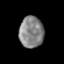
Tissue: prostate
Cell type: T cells
Senescence score: 0.3592
Nuclear area (px): 740
Mean DAPI intensity: 133.17